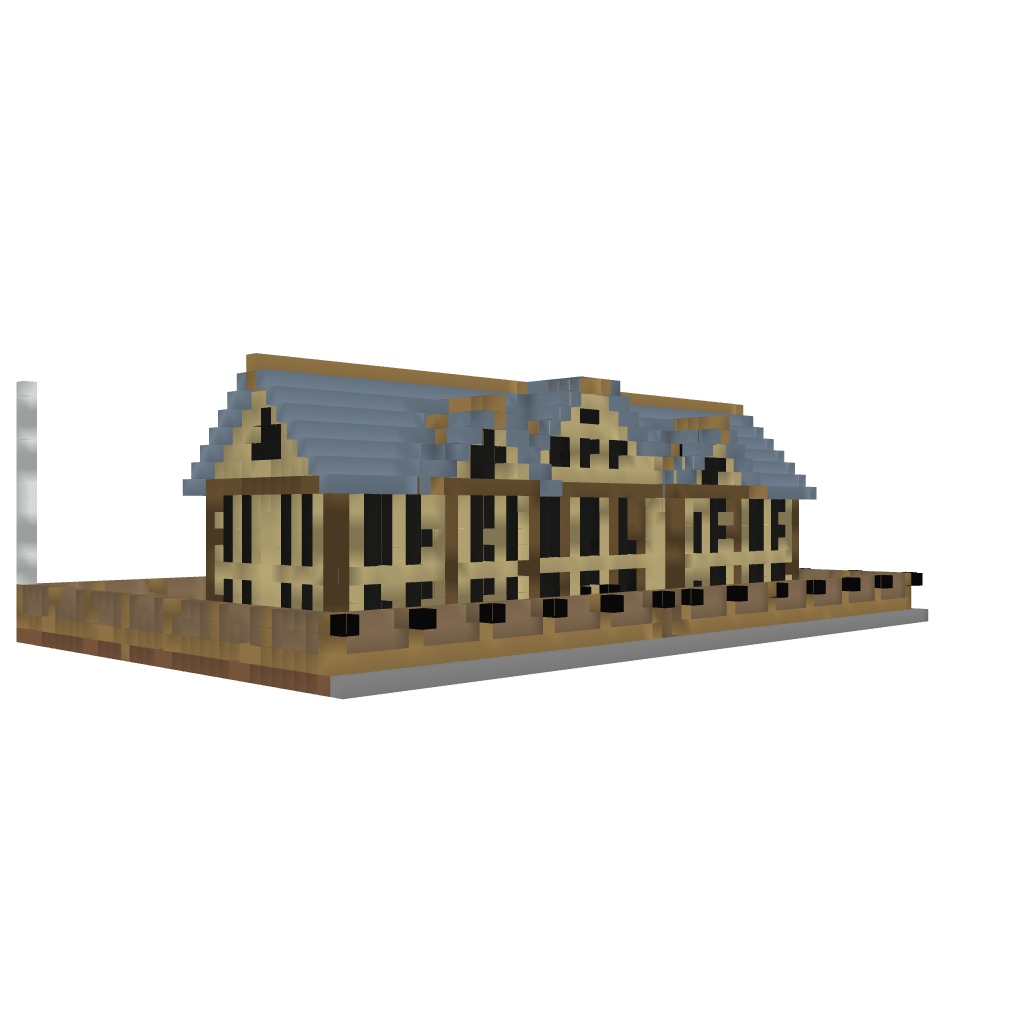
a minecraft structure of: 2 Floor Mansion